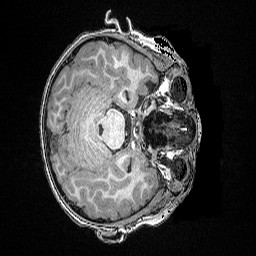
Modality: T1w
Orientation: axial
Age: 84
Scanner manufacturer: siemens
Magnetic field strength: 3 T
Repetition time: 2.5 s
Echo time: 0.00347 s